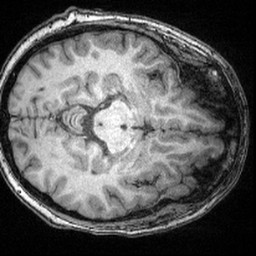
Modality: T1w
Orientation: axial
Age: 13
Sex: male
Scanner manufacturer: siemens
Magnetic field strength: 3 T
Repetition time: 2.4 s
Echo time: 0.00374 s